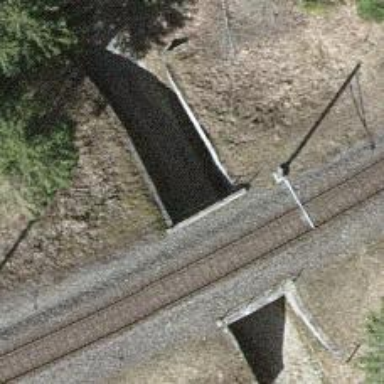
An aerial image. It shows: Service road with grade3 tracktype passing through tunnel.